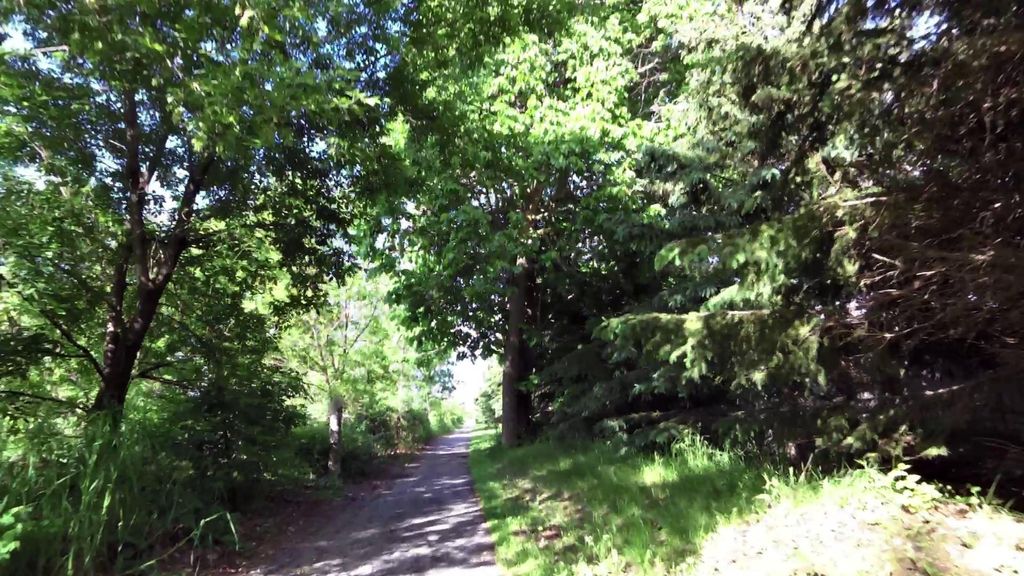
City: ottawa-gatineau